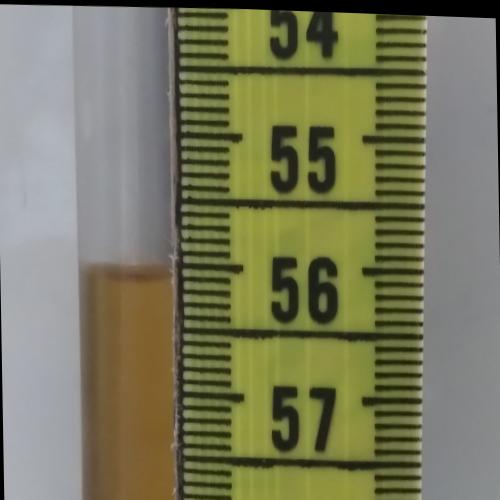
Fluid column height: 56.1 cm